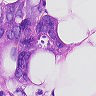
Metastatic tissue present: yes